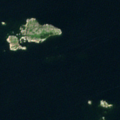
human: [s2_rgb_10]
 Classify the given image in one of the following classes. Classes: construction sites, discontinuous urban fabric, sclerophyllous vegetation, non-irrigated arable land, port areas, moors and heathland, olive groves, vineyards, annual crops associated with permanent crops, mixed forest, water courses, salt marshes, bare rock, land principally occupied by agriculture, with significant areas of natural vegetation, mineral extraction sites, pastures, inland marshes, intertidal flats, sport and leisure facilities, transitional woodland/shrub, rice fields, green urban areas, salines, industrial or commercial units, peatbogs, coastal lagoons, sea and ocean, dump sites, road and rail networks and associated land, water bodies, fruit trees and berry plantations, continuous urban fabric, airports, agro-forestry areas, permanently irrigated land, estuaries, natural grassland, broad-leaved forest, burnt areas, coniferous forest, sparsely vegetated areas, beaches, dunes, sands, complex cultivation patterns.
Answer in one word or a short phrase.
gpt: sea and ocean